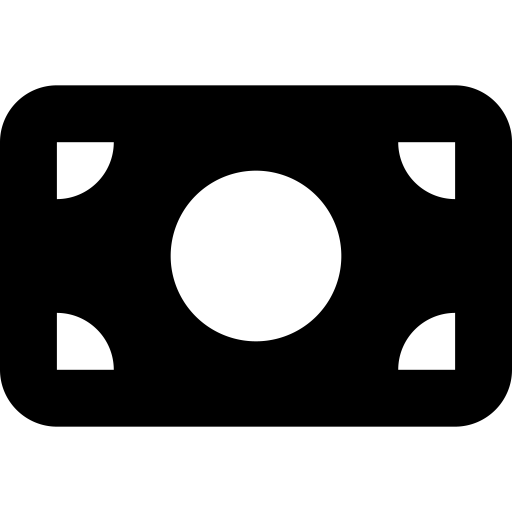
Tags: icon, FontAwesome, fa-icon, solid, money, bill